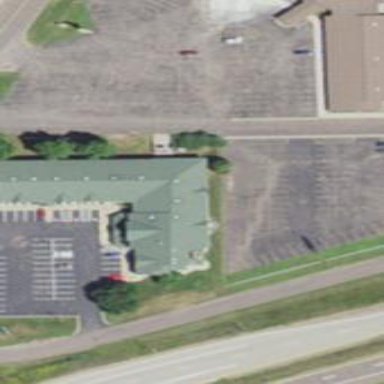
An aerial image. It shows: Hotel with gabled roof.